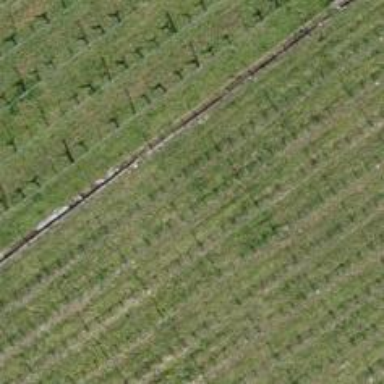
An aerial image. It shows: Beautiful vineyard in the countryside.